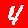
Digit: 4